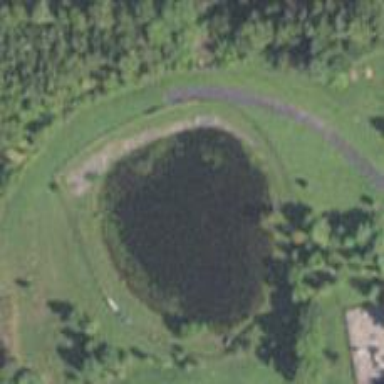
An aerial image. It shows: Pond with natural water.